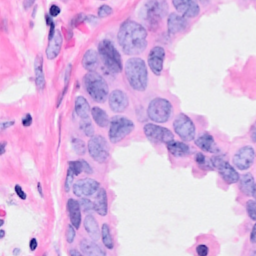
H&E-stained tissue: Breast